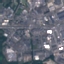
Land use / land cover: Industrial